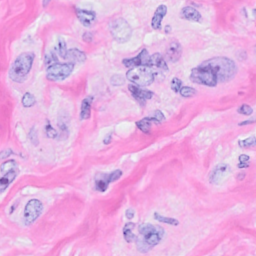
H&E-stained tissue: Breast